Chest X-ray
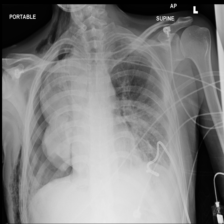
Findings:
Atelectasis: negative
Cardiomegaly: negative
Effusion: positive
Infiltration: negative
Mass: negative
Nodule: negative
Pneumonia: negative
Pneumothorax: positive
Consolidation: negative
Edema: negative
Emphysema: negative
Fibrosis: negative
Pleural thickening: negative
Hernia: negative